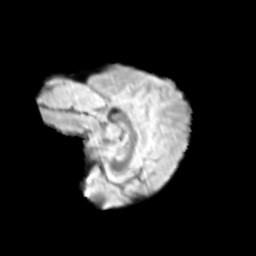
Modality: T2w
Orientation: sagittal
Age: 10
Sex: male
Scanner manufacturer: siemens
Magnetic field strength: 3 T
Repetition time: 3.8 s
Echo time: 0.07 s